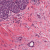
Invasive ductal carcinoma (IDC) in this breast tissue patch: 1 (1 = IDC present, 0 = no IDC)